Question: First of all, sorry for bad english.
I have a seekBar in a custom listView (in a fragment), it's showing well, getting the propper values, but when I try to change them, it always try to change the value of the last seekBar.
this is the getView method on the adapter
'''
public View getView(int position, View convertView, final ViewGroup parent) {
View v = convertView;
if(convertView==null){
LayoutInflater linf=(LayoutInflater)activity.getSystemService(Context.LAYOUT_INFLATER_SERVICE);
v=linf.inflate(R.layout.activity_single_option,null);
}
soa=getItem(position);
TextView textView=(TextView)v.findViewById(R.id.singleOptionTextView);
textView.setText(soa.getTitle());
SeekBar seekBar=(SeekBar)v.findViewById(R.id.singleOptionSeekBar);
seekBar.setMax(soa.getSeekBarMax());
seekBar.setProgress(soa.getValue());
seekBar.setOnSeekBarChangeListener(new SeekBar.OnSeekBarChangeListener() {
int prog=0;
SystemManager systemManager=new SystemManager(activity);
boolean status;
@Override
public void onProgressChanged(SeekBar seekBar, int progress, boolean fromUser) {
prog=progress;
}
@Override
public void onStartTrackingTouch(SeekBar seekBar) {
}
@Override
public void onStopTrackingTouch(SeekBar seekBar) {
Log.d("onStopTrackingTouch",soa.getTitle());
switch (soa.getTitle()){
case "Brillo":
systemManager.setBrightness(prog);
break;
case "WIFI":
status = prog == 1;
systemManager.toggleWifi(status);
break;
case "Datos Moviles":
status = prog == 1;
systemManager.toggleMobileData(status);
break;
case "Bluetooth":
status = prog == 1;
systemManager.toggleBluetooth(status);
break;
}
}
});
return v;
}
'''
I put the 'Log.d' on the 'onStopTrackingTouch' method, so I can see which option am I getting, and is always the last.
Here is where I set each listView item
'''
package com.app.innergy;
import android.os.Bundle;
import android.app.Fragment;
import android.support.v4.widget.DrawerLayout;
import android.support.v4.widget.ViewDragHelper;
import android.view.LayoutInflater;
import android.view.View;
import android.view.ViewGroup;
import android.widget.ListView;
import android.widget.Toast;
import java.lang.reflect.Field;
import java.util.ArrayList;
/**
* A simple {@link Fragment} subclass.
*/
public class CustomFragment extends Fragment {
ListView list;
public CustomFragment() {
// Required empty public constructor
}
@Override
public View onCreateView(LayoutInflater inflater, ViewGroup container,
Bundle savedInstanceState) {
// Inflate the layout for this fragment
ViewGroup rootView=(ViewGroup)inflater.inflate(R.layout.fragment_custom, container, false);
((MenuActivity)getActivity()).getSupportActionBar().hide();
Toast.makeText(getActivity(),"Recuerda pulsar el boton "Atras" para volver",Toast.LENGTH_LONG).show();
int wifiStatus=0,bluetoothStatus=0,mobileDataStatus;
SystemManager systemManager=new SystemManager(getActivity().getApplicationContext());
if(systemManager.isWifiEnabled()==1)
wifiStatus=0;
else if (systemManager.isWifiEnabled()==3)
wifiStatus=1;
if(systemManager.isBluetoothEnabled()==10)
bluetoothStatus=0;
else if (systemManager.isBluetoothEnabled()==1)
bluetoothStatus=1;
if(!systemManager.isMobileDataEnabled())
mobileDataStatus=0;
else
mobileDataStatus=1;
((MenuActivity)getActivity()).getmDrawerLayout().setDrawerLockMode(DrawerLayout.LOCK_MODE_LOCKED_CLOSED);
list=(ListView)rootView.findViewById(R.id.listViewCustom);
final ArrayList<SingleOptionActivity> itemArray=new ArrayList<SingleOptionActivity>();
SingleOptionActivity soa;
**soa=new SingleOptionActivity("Brillo",systemManager.getBrightness(),255);
itemArray.add(soa);
soa=new SingleOptionActivity("WIFI",wifiStatus,1);
itemArray.add(soa);
soa=new SingleOptionActivity("Datos moviles",mobileDataStatus,1);
itemArray.add(soa);
soa=new SingleOptionActivity("Bluetooth",bluetoothStatus,1);
itemArray.add(soa);**
SingleOptionAdapter singleOptionAdapter=new SingleOptionAdapter(getActivity(),itemArray);
list.setAdapter(singleOptionAdapter);
return rootView;
}
}
'''
And this is the app screen

In this code I'm always trying to change the bluetooth
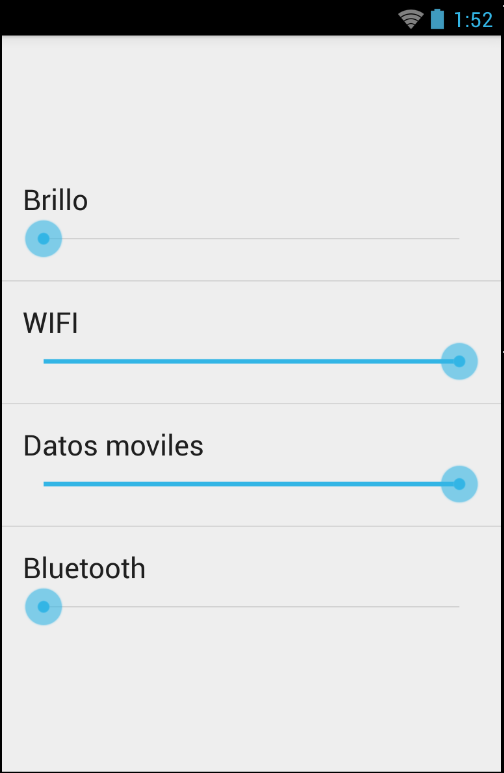
Answer: I found myself the answer, I needed to save the position of the seekBar, so the getView method ends like this.
'''
public View getView(int position, View convertView, final ViewGroup parent) {
View v = convertView;
final int pos=position;
if(convertView==null){
LayoutInflater linf=(LayoutInflater)activity.getSystemService(Context.LAYOUT_INFLATER_SERVICE);
v=linf.inflate(R.layout.activity_single_option,null);
}
soa=getItem(position);
TextView textView=(TextView)v.findViewById(R.id.singleOptionTextView);
textView.setText(soa.getTitle());
SeekBar seekBar=(SeekBar)v.findViewById(R.id.singleOptionSeekBar);
seekBar.setMax(soa.getSeekBarMax());
seekBar.setProgress(soa.getValue());
seekBar.setOnSeekBarChangeListener(new SeekBar.OnSeekBarChangeListener() {
SingleOptionActivity soa=getItem(pos);
int prog=0;
SystemManager systemManager=new SystemManager(activity);
boolean status;
@Override
public void onProgressChanged(SeekBar seekBar, int progress, boolean fromUser) {
prog=progress;
}
@Override
public void onStartTrackingTouch(SeekBar seekBar) {
}
@Override
public void onStopTrackingTouch(SeekBar seekBar) {
Log.d("onStopTrackingTouch",soa.getTitle());
switch (soa.getTitle()){
case "Brillo":
systemManager.setBrightness(prog);
break;
case "WIFI":
status = prog == 1;
systemManager.toggleWifi(status);
break;
case "Datos Moviles":
status = prog == 1;
systemManager.toggleMobileData(status);
break;
case "Bluetooth":
status = prog == 1;
systemManager.toggleBluetooth(status);
break;
}
}
});
return v;
}
'''